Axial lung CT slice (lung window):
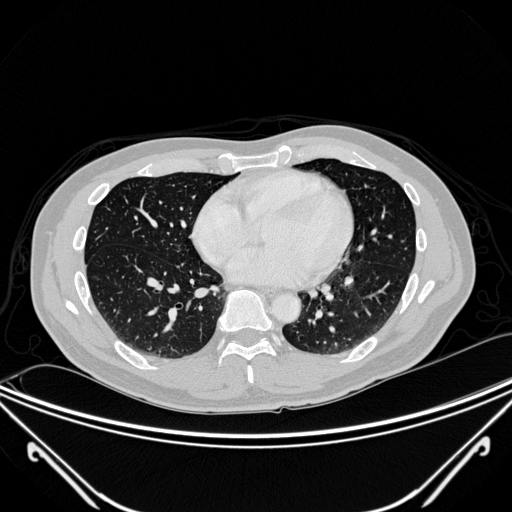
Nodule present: no